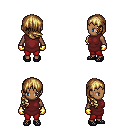
a pixel art fantasy rpg character, female body template, human, dark skin, maroon tunic, red pants, blonde right-swept hairstyle, gold gloves, ghillies, four views (front, back, left, right), 2x2 character sprite sheet, small pixel art, hard edges, no anti-aliasing